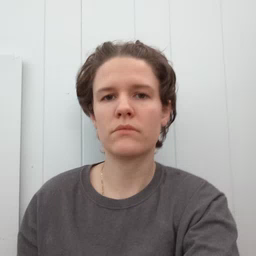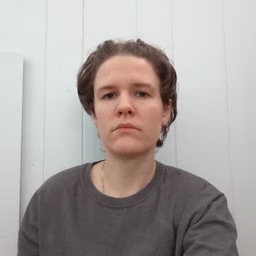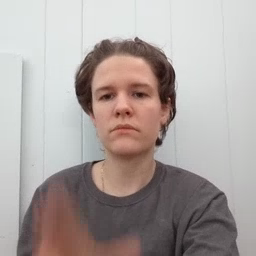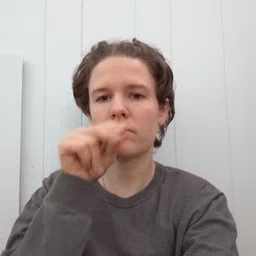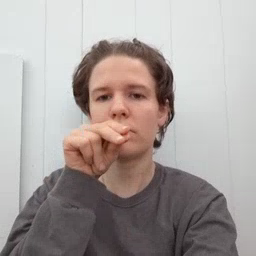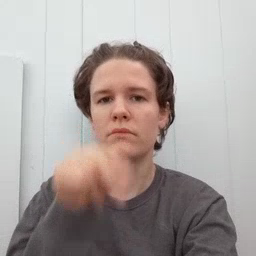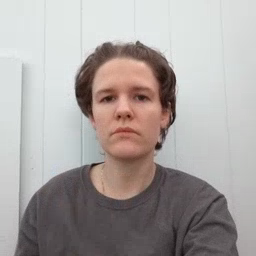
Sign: duck